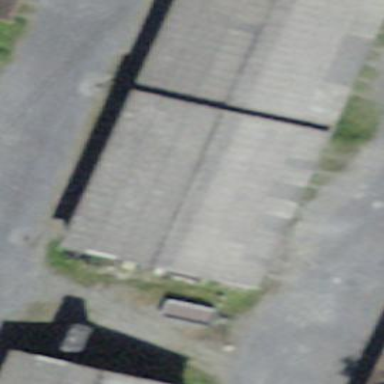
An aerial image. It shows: Garage building.